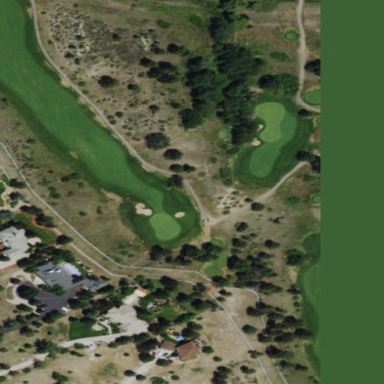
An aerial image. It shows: Golf fairway surrounded by grass.